Field crop: maize
Growth stage: 2
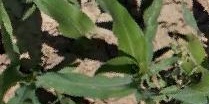
Species: maize